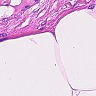
Metastatic tissue present: no